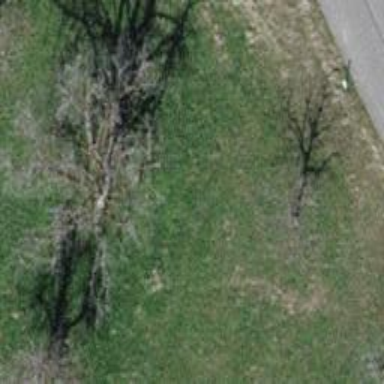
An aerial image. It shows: Urban tree adds touch of nature to the surroundings.